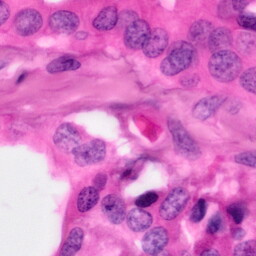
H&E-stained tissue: Pancreatic